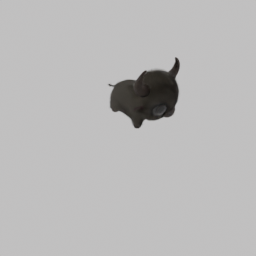
Label: animals